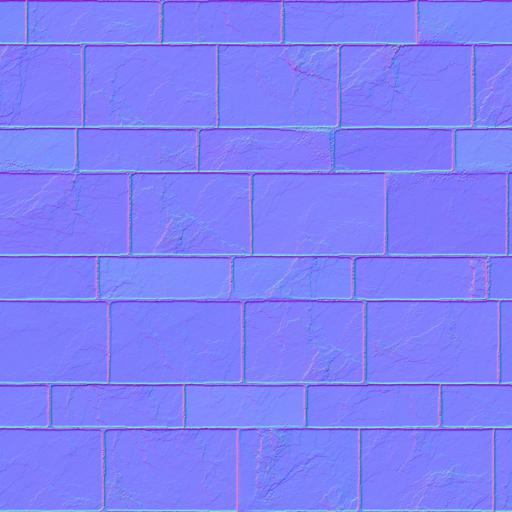
broken grey medival stone tiled tiles